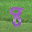
Label: 8